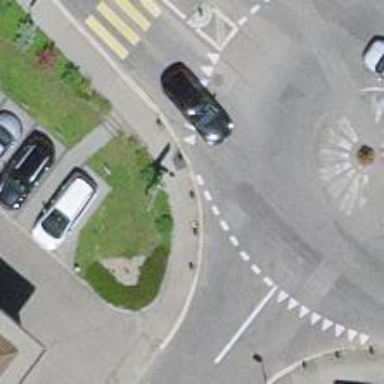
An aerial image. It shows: Secondary road leading to roundabout.